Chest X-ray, PA view. Patient: 38 years old, sex F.
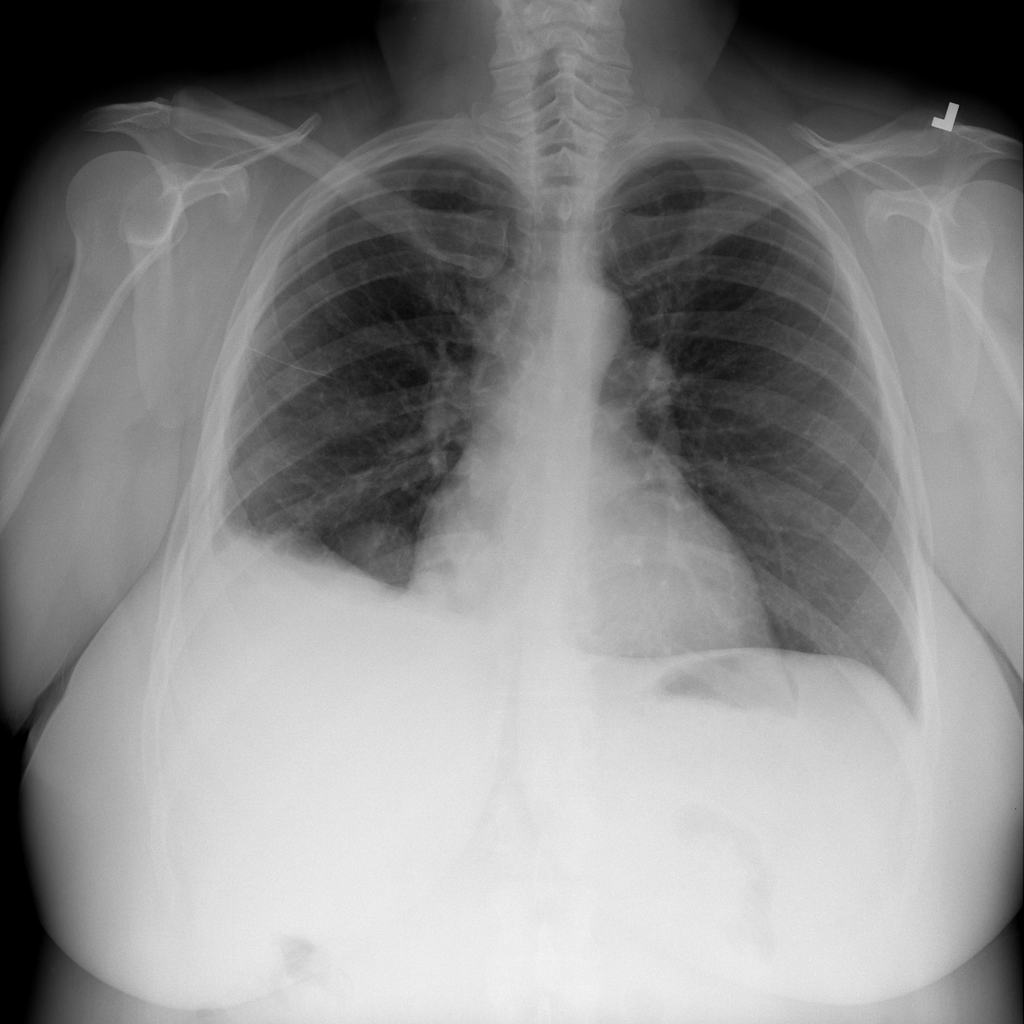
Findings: Effusion, Nodule